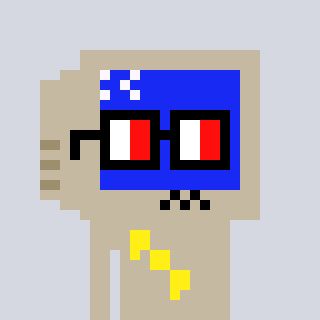
a pixel art character with square glasses with black frames and red eyes, a old monitor-shaped head and a bege-colored body on a cool background